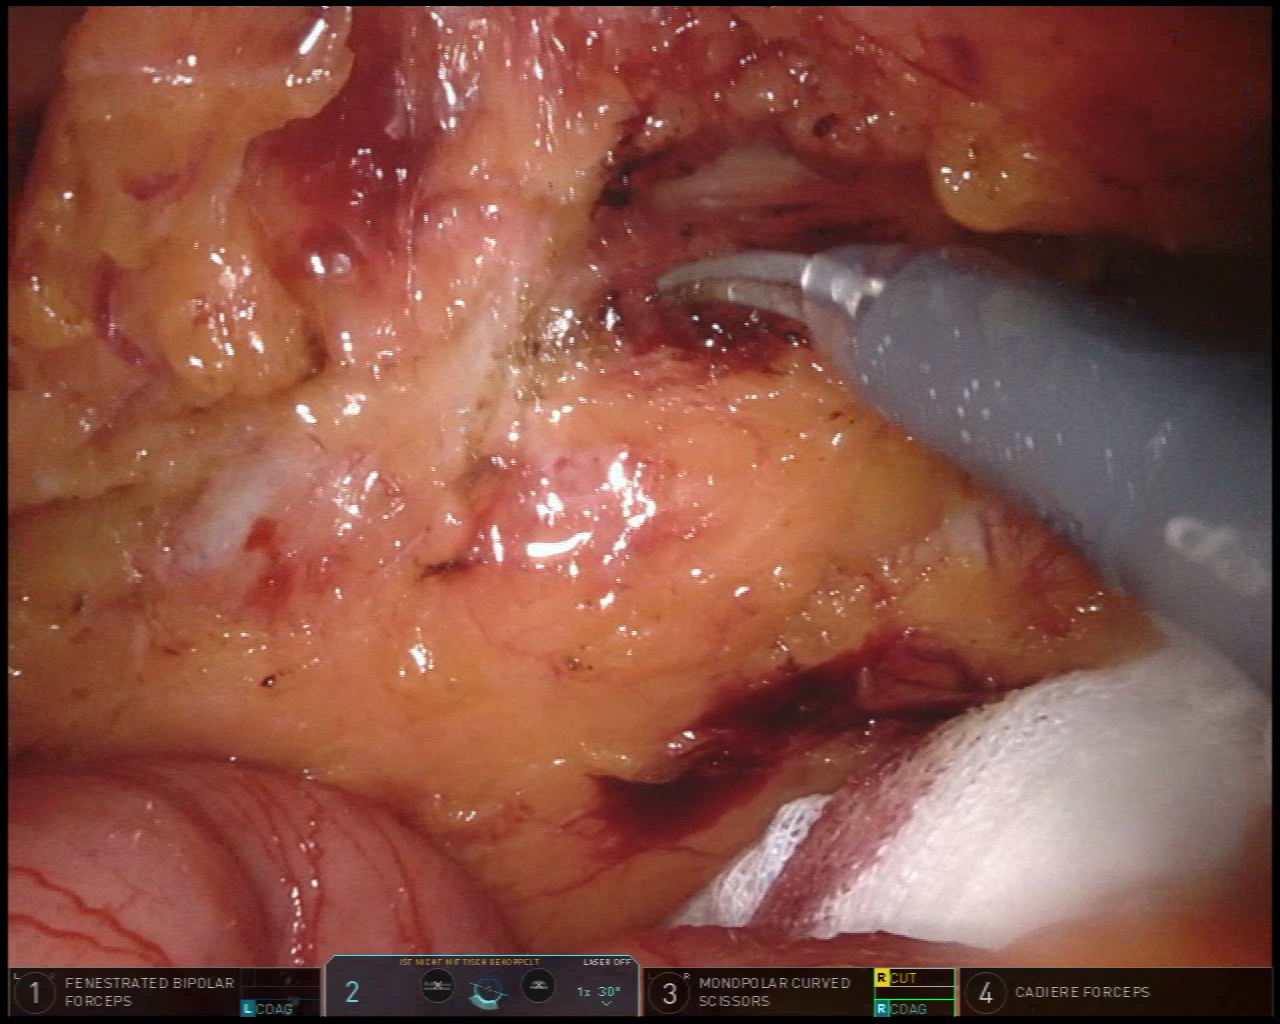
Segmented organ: inferior_mesenteric_artery
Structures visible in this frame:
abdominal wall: no
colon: no
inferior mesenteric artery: yes
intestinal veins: no
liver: no
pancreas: no
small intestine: yes
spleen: no
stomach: no
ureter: no
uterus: no
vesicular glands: no